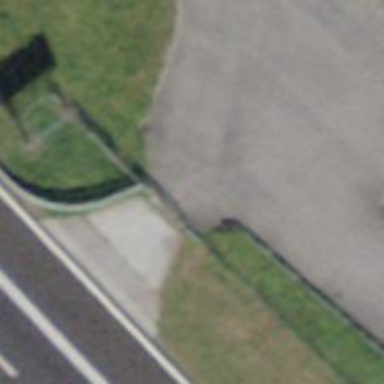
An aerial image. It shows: Gate.